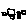
Label: square